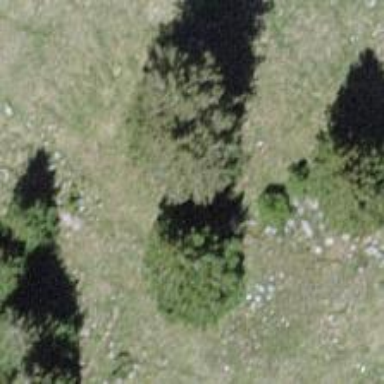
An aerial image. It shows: Needle-leaved tree in its natural environment.